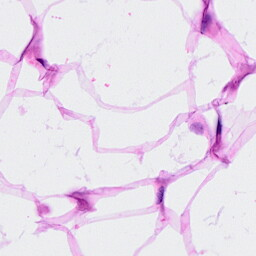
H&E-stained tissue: Breast